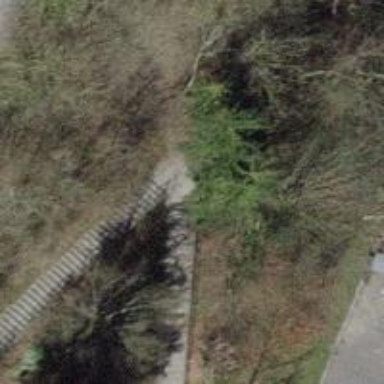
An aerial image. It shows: Set of concrete steps.